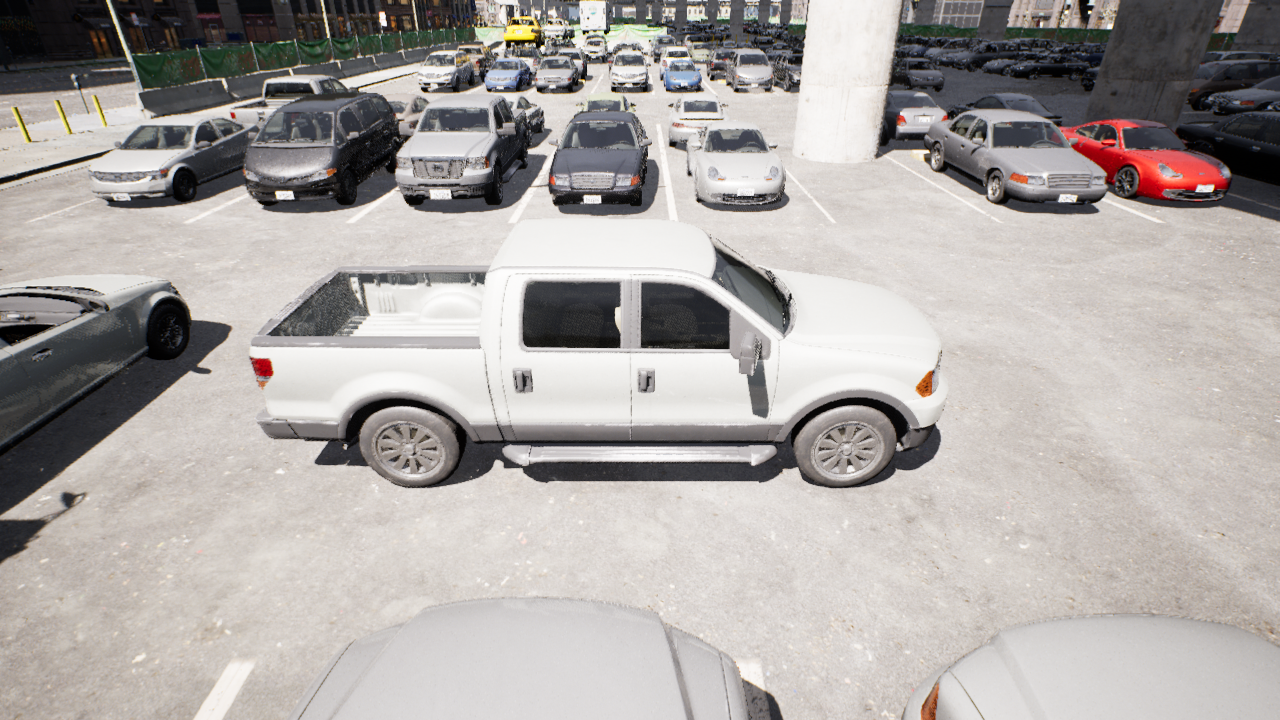
Venue: arterial
Lighting: clear day
Vehicle rig: pickup